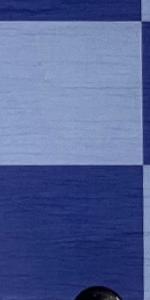
Label: Empty